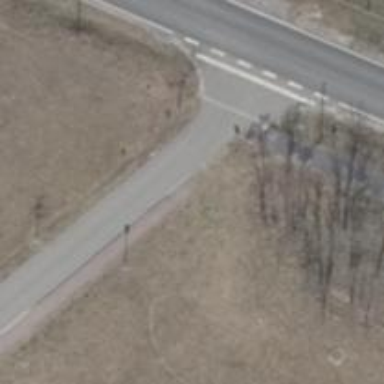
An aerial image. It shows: Asphalt path.